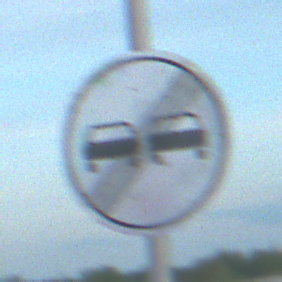
Verkehrszeichen: EndeUeberholverbot
Umgebung: Outdoor, Beach
Tageszeit: SunriseSunset
Wetter: PartlyCloudy
Licht: Natural
Jahreszeit: NotSpecified
Kontrast: LowContrast